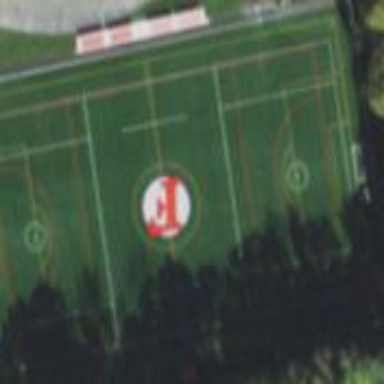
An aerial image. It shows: Soccer pitch for leisureland activities.